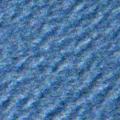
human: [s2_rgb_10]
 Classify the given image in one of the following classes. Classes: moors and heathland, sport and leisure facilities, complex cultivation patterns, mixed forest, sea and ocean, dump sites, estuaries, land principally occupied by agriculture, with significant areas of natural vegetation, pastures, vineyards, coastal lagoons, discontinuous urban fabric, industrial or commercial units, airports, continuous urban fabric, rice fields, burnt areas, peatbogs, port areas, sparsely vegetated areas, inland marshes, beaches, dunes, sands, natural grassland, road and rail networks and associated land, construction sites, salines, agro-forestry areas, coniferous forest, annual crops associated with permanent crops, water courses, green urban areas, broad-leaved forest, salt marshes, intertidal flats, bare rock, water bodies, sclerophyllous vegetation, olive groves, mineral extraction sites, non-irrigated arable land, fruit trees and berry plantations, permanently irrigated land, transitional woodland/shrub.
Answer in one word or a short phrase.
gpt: sea and ocean